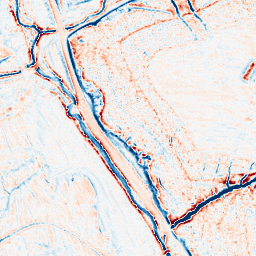
Category: edge_preserving
Decomposition family: anisotropic_diffusion
Decomposition parameters: iterations: 10
kappa: 100
gamma: 0.2
Upsampling method: bilinear
Upsampling parameters: scale: 8
Upsampling scale: 8